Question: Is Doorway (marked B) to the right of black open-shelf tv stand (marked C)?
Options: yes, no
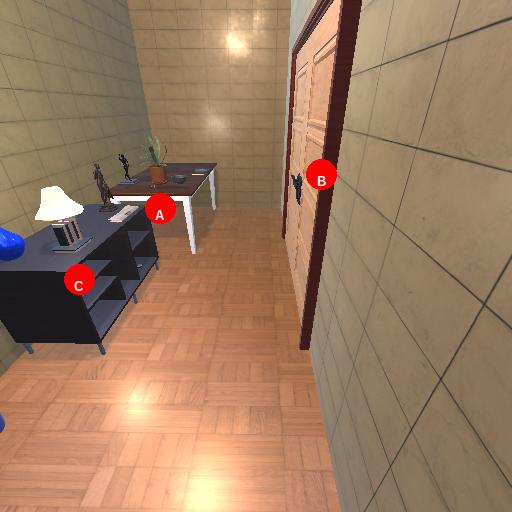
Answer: yes